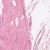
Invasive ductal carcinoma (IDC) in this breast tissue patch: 0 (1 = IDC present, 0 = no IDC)